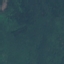
Land use / land cover class: Forest